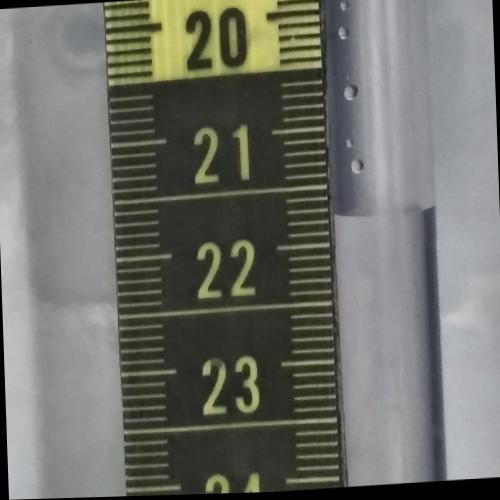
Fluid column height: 21.8 cm